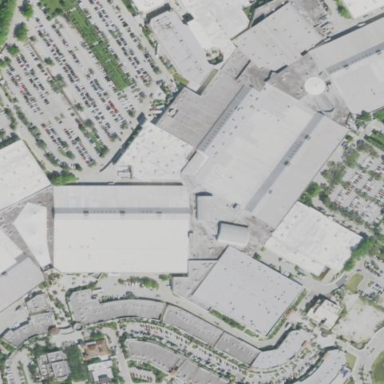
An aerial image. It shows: Mall building with flat roof.